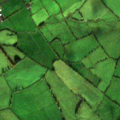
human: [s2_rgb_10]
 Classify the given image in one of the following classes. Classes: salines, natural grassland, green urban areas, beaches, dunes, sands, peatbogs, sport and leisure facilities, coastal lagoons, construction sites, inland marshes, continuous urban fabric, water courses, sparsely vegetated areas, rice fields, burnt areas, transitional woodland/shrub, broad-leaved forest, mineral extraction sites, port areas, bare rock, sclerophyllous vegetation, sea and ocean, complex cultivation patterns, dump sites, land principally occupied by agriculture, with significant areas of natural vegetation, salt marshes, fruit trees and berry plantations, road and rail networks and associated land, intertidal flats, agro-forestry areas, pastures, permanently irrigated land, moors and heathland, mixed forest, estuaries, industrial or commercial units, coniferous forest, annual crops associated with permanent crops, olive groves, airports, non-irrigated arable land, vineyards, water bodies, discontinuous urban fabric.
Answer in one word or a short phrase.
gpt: non-irrigated arable land, pastures